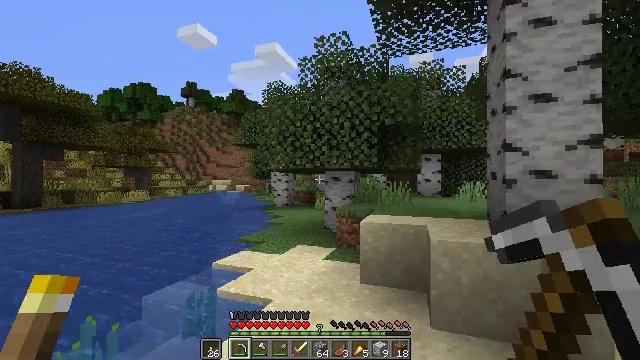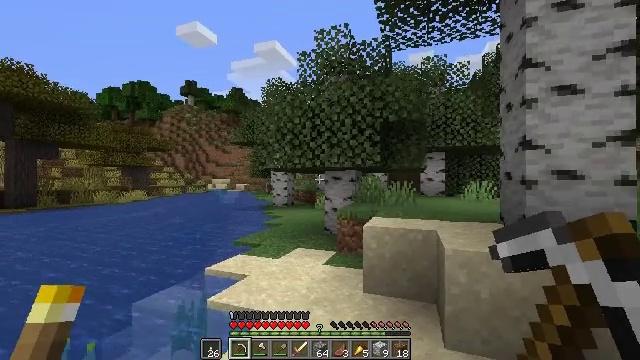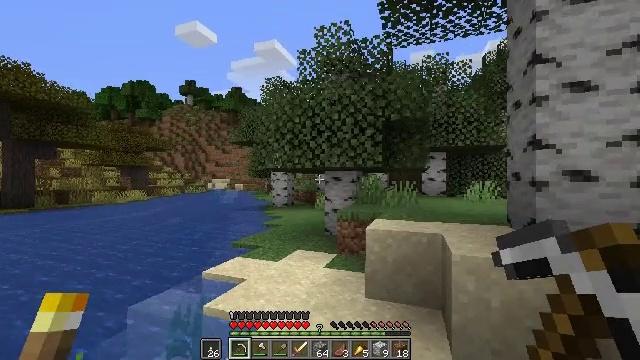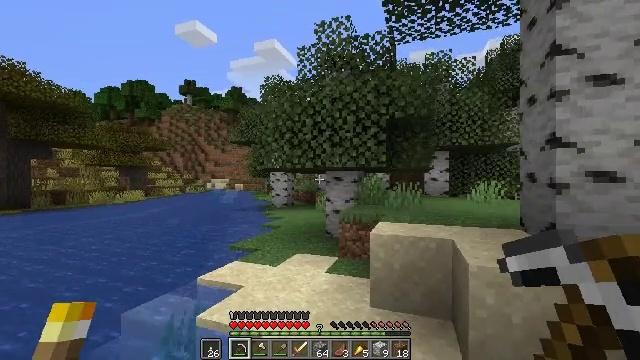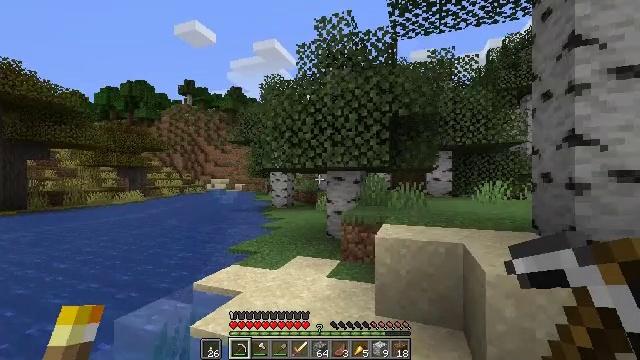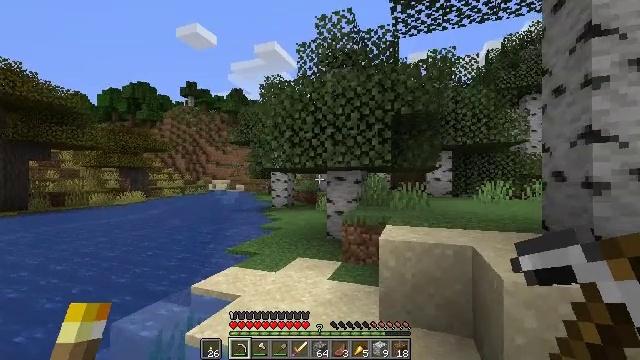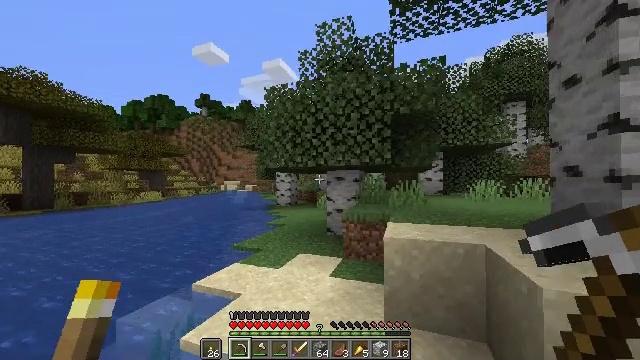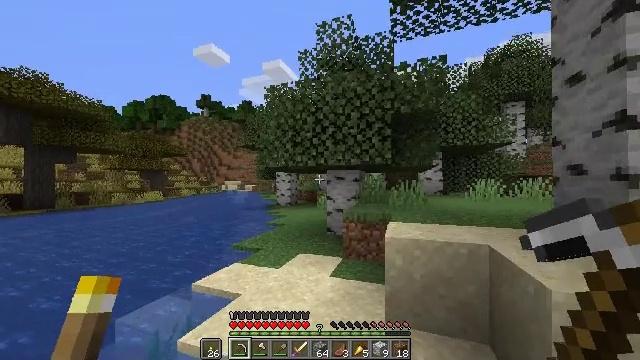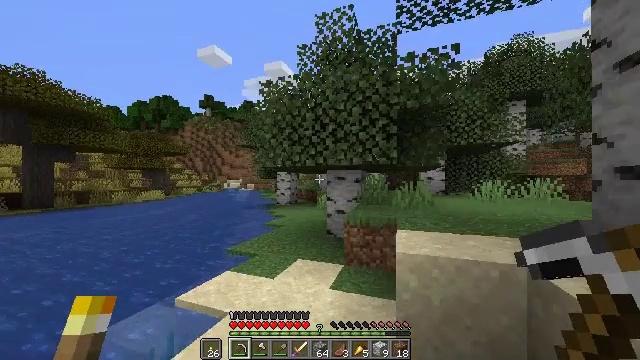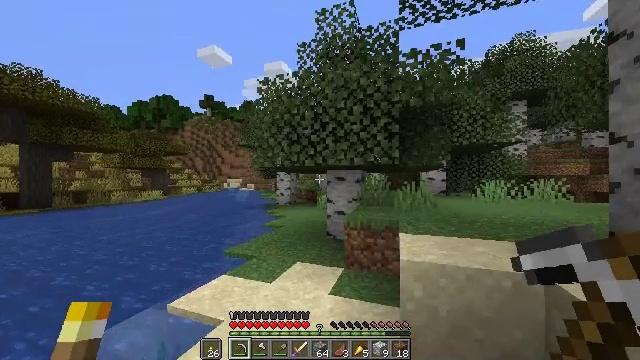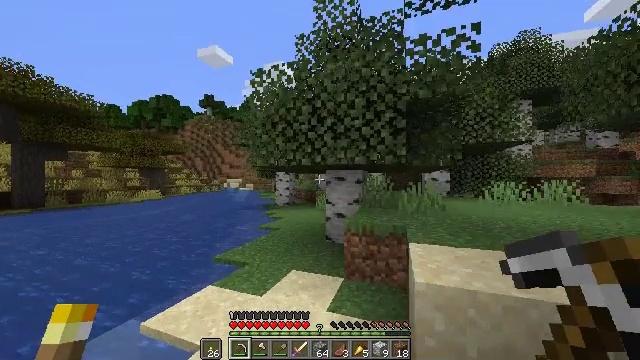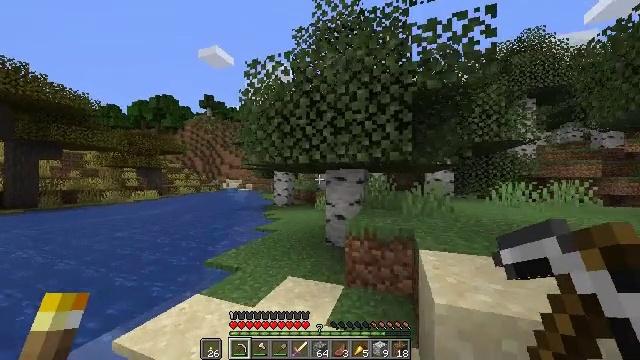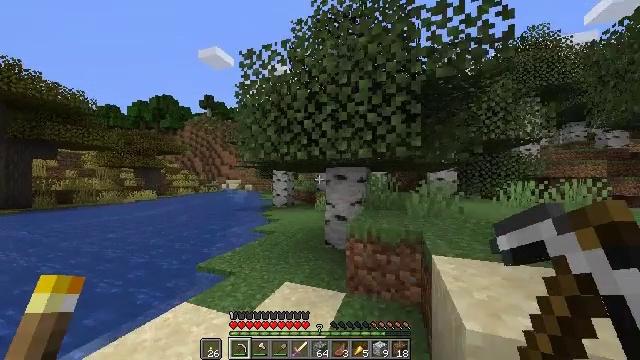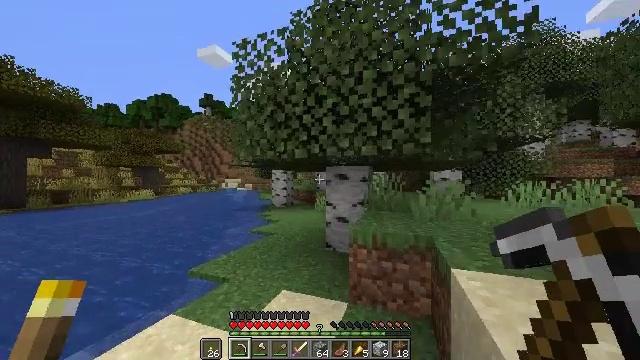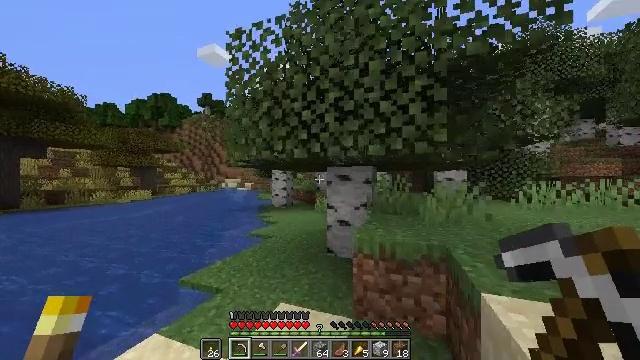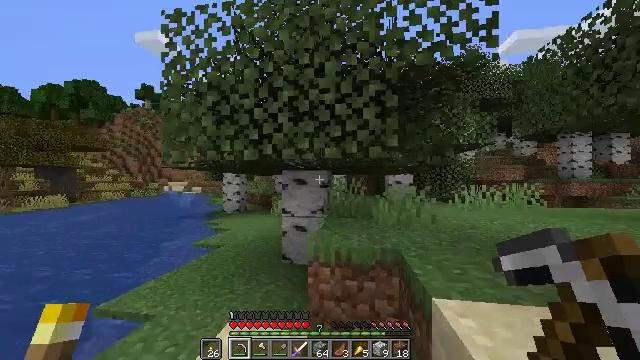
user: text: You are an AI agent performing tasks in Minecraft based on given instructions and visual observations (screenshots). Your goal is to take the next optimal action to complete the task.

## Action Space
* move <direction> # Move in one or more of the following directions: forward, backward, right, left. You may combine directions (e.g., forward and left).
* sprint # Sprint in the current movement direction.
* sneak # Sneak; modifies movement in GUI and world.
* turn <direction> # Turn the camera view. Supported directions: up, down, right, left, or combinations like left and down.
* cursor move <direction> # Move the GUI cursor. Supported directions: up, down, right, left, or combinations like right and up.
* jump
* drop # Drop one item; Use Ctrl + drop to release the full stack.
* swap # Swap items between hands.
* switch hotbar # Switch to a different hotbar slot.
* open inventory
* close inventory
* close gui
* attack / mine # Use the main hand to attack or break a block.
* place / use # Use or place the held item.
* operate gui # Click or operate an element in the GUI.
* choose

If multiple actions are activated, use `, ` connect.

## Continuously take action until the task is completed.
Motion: motion action
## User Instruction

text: Hunt a chicken.
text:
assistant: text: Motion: move forward
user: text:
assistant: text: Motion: move forward
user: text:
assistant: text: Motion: move forward
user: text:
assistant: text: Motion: move forward, sprint
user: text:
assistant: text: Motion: move forward, sprint
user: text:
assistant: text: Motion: move forward, sprint
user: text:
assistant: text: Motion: move forward, sprint
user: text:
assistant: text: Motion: move forward, sprint
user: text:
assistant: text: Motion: move forward, sprint
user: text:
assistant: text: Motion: move forward, sprint
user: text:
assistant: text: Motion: move forward, sprint
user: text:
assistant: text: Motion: move forward, sprint
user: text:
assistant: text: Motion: move forward, sprint
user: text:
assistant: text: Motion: move forward, sprint
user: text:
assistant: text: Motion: move forward and move right, sprint, turn right
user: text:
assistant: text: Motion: move forward and move right, sprint, turn right and up
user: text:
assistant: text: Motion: move forward and move right, sprint, turn right, jump
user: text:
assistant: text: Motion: move forward and move right, sprint, jump
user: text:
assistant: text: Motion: move forward and move right, sprint, jump
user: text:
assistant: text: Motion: move forward and move right, sprint, jump
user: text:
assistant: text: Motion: move forward and move right, sprint
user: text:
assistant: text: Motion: move forward, sprint
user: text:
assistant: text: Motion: move forward, sprint
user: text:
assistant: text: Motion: move forward and move right, sprint
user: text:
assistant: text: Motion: move forward and move right, sprint
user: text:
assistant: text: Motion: move forward and move right, sprint
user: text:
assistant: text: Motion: move forward and move right, sprint
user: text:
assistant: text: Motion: move forward and move right, sprint
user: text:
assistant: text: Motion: move forward and move right, sprint, turn left and down
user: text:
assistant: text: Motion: move forward and move right, sprint, turn left and down